RGB frame:
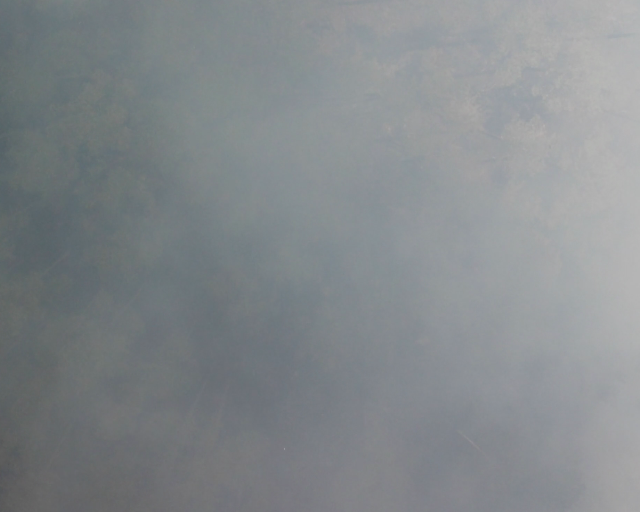
Thermal frame:
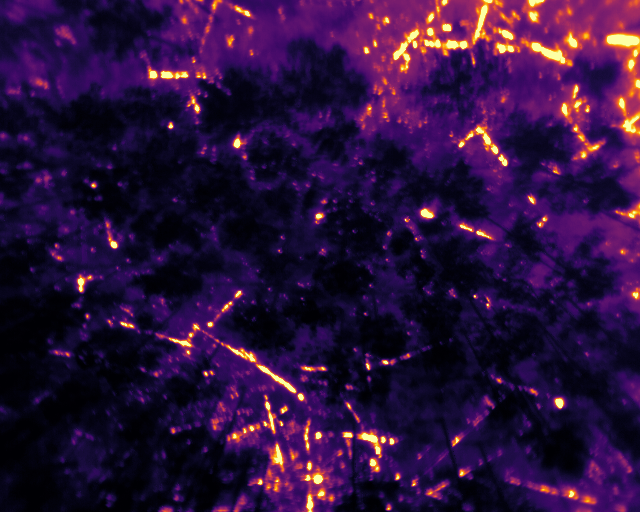
Captured: 2026-02-27 02:40:42
Pixels at or above 80 °C: 5089 (fraction of frame: 0.01553)